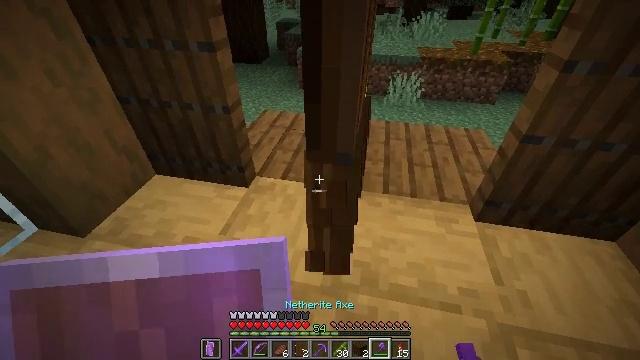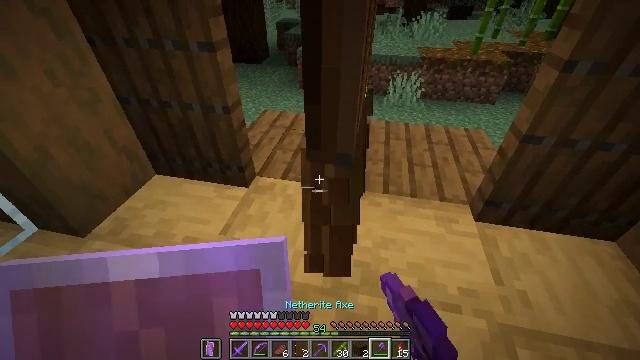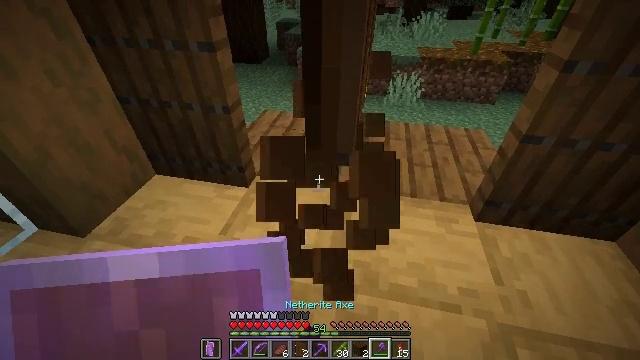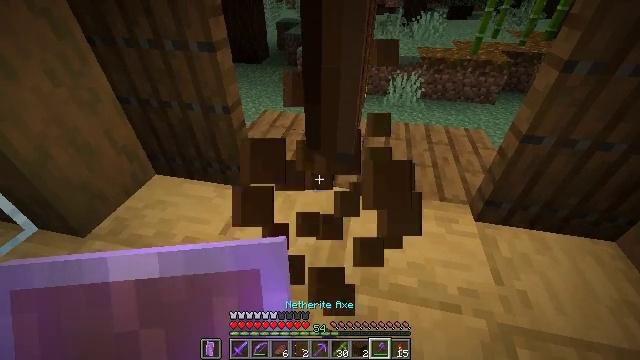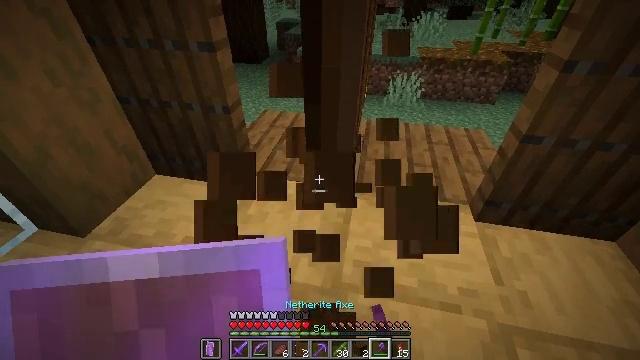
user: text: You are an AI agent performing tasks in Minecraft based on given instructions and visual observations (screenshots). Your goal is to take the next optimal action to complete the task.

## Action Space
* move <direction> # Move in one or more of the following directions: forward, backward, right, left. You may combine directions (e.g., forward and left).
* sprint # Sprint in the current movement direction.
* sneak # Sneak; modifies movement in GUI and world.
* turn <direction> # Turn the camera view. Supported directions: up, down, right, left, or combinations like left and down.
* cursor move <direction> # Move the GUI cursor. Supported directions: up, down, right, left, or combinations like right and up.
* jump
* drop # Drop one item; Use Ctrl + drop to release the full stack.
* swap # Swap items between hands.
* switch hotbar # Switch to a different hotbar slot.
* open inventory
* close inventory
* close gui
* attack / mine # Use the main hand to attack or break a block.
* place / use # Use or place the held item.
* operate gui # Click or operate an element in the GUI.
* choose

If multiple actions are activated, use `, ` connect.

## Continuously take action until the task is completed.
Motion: motion action
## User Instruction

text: Break the dark oak door to pick it up.
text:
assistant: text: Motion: attack / mine
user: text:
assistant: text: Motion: attack / mine
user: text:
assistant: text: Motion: no_op
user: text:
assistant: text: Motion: no_op
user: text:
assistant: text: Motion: no_op